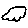
Label: cloud